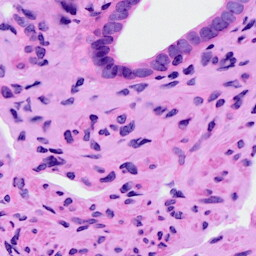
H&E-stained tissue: Ovarian